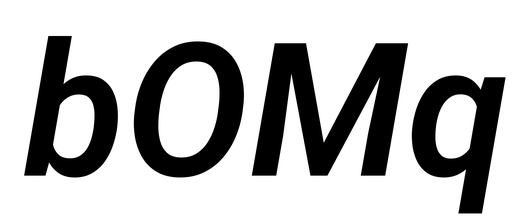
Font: Roboto-Italic_SemiBold_Italic